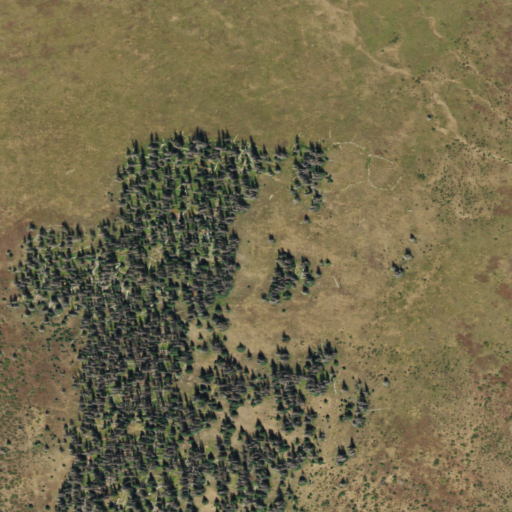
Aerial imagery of plain(s) in Colorado named Rambouillet Park containing grassland and evergreen forest